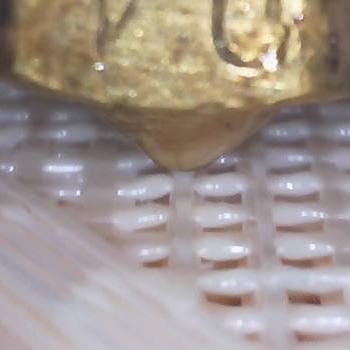
Flow rate: 37%